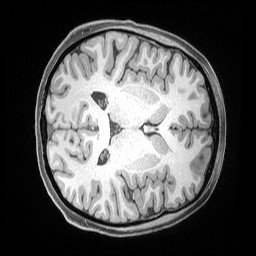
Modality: T1w
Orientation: axial
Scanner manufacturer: siemens
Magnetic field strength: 3 T
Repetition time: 2.53 s
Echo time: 0.00169 s